Field crop: maize
Growth stage: 2
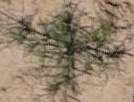
Species: salsola